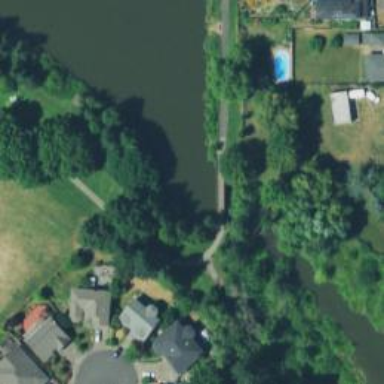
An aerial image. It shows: Path leading to bridge.